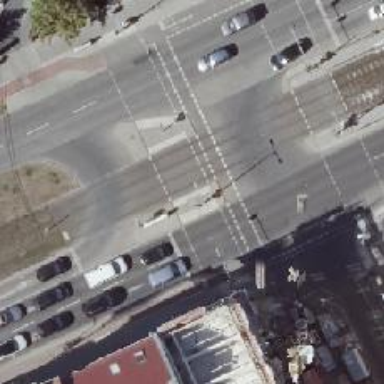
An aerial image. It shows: Footway that serves as traffic island.